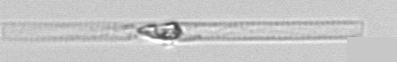
Label: Dactyliosolen_blavyanus